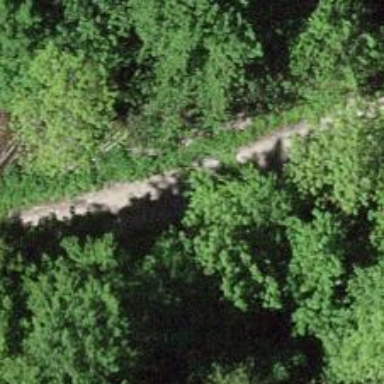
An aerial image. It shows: Unpaved track with grade2 quality type.